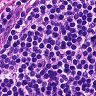
Metastatic tissue present: no